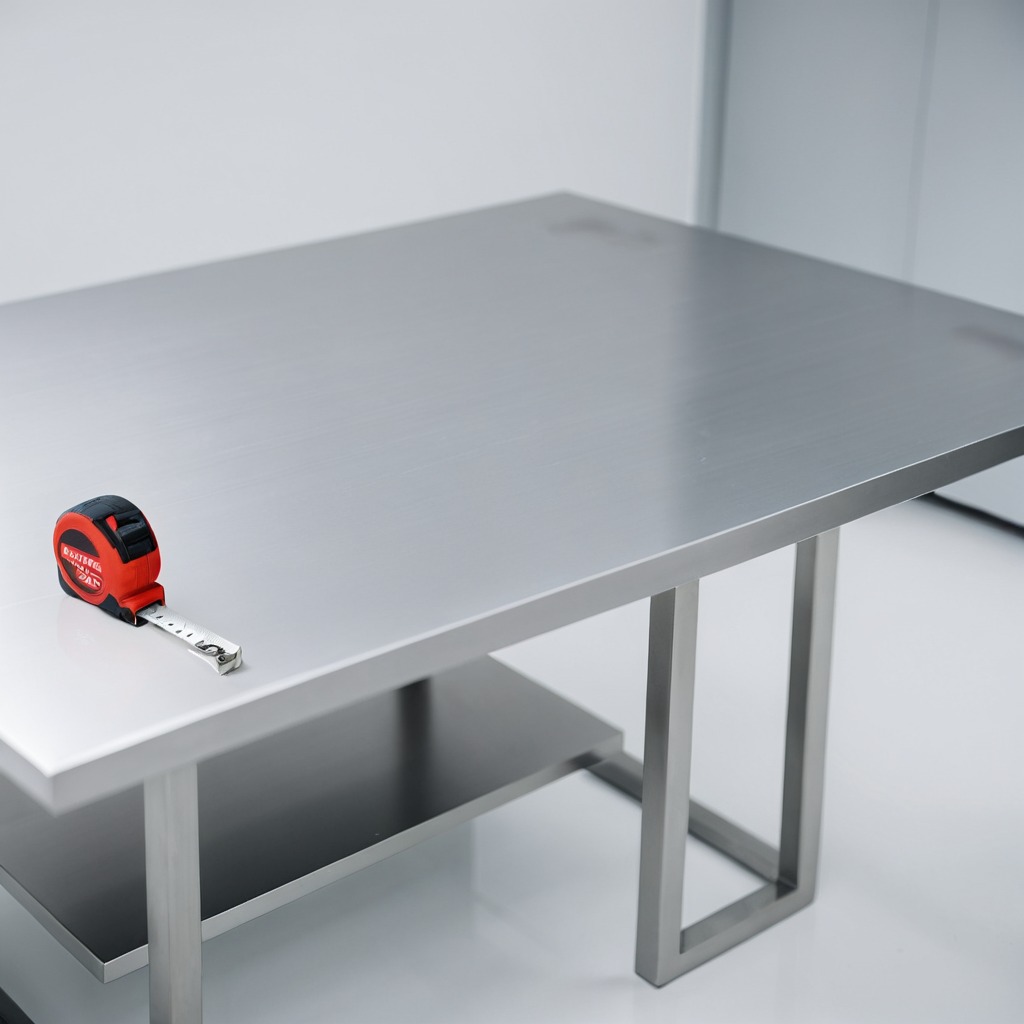
A measuring tape is lying on a stainless steel table in a high-end prototyping lab.